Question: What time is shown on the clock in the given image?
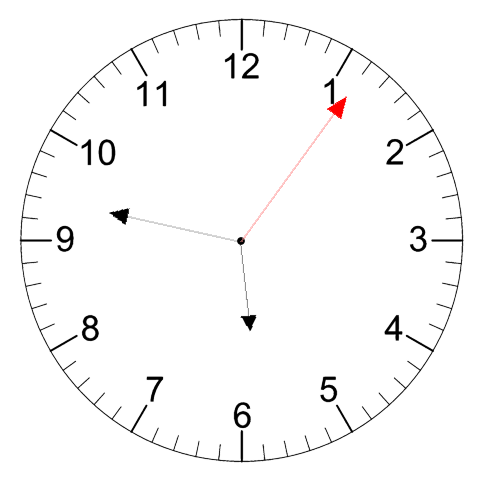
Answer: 05:47:06